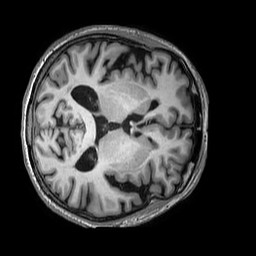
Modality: T1w
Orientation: axial
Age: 72
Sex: female
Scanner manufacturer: philips
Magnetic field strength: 3 T
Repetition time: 0.006617 s
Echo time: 0.00297 s